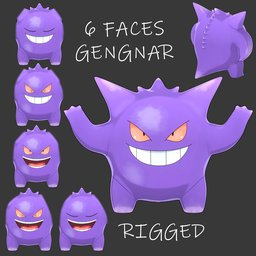
Label: animals